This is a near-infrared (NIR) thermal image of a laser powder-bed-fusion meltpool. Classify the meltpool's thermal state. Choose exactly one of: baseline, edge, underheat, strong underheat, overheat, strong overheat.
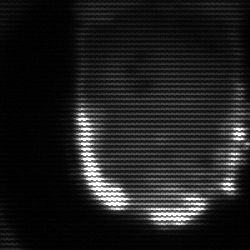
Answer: baseline